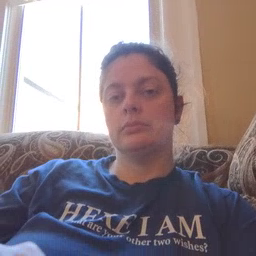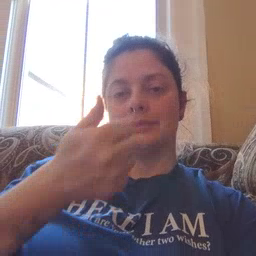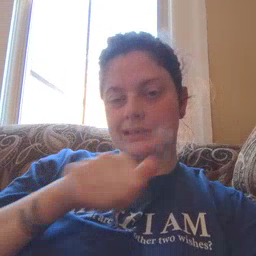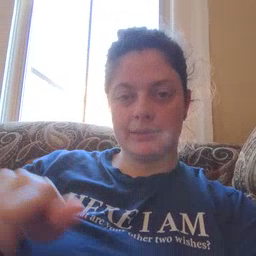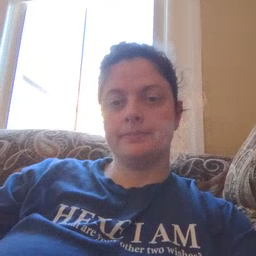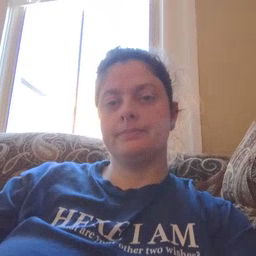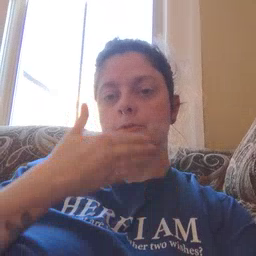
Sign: any